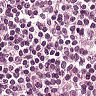
Metastatic tissue present: no